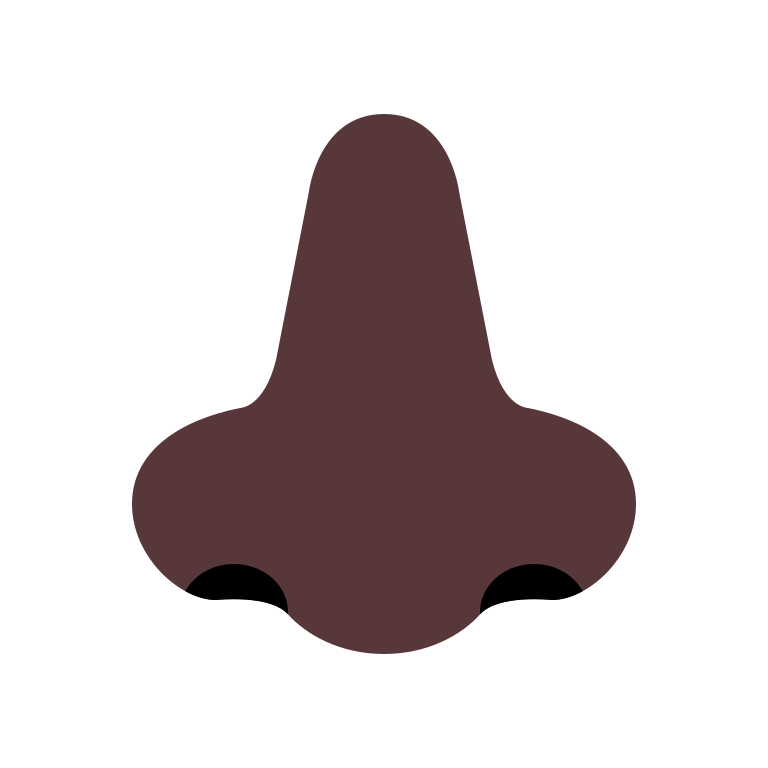
nose flat dark